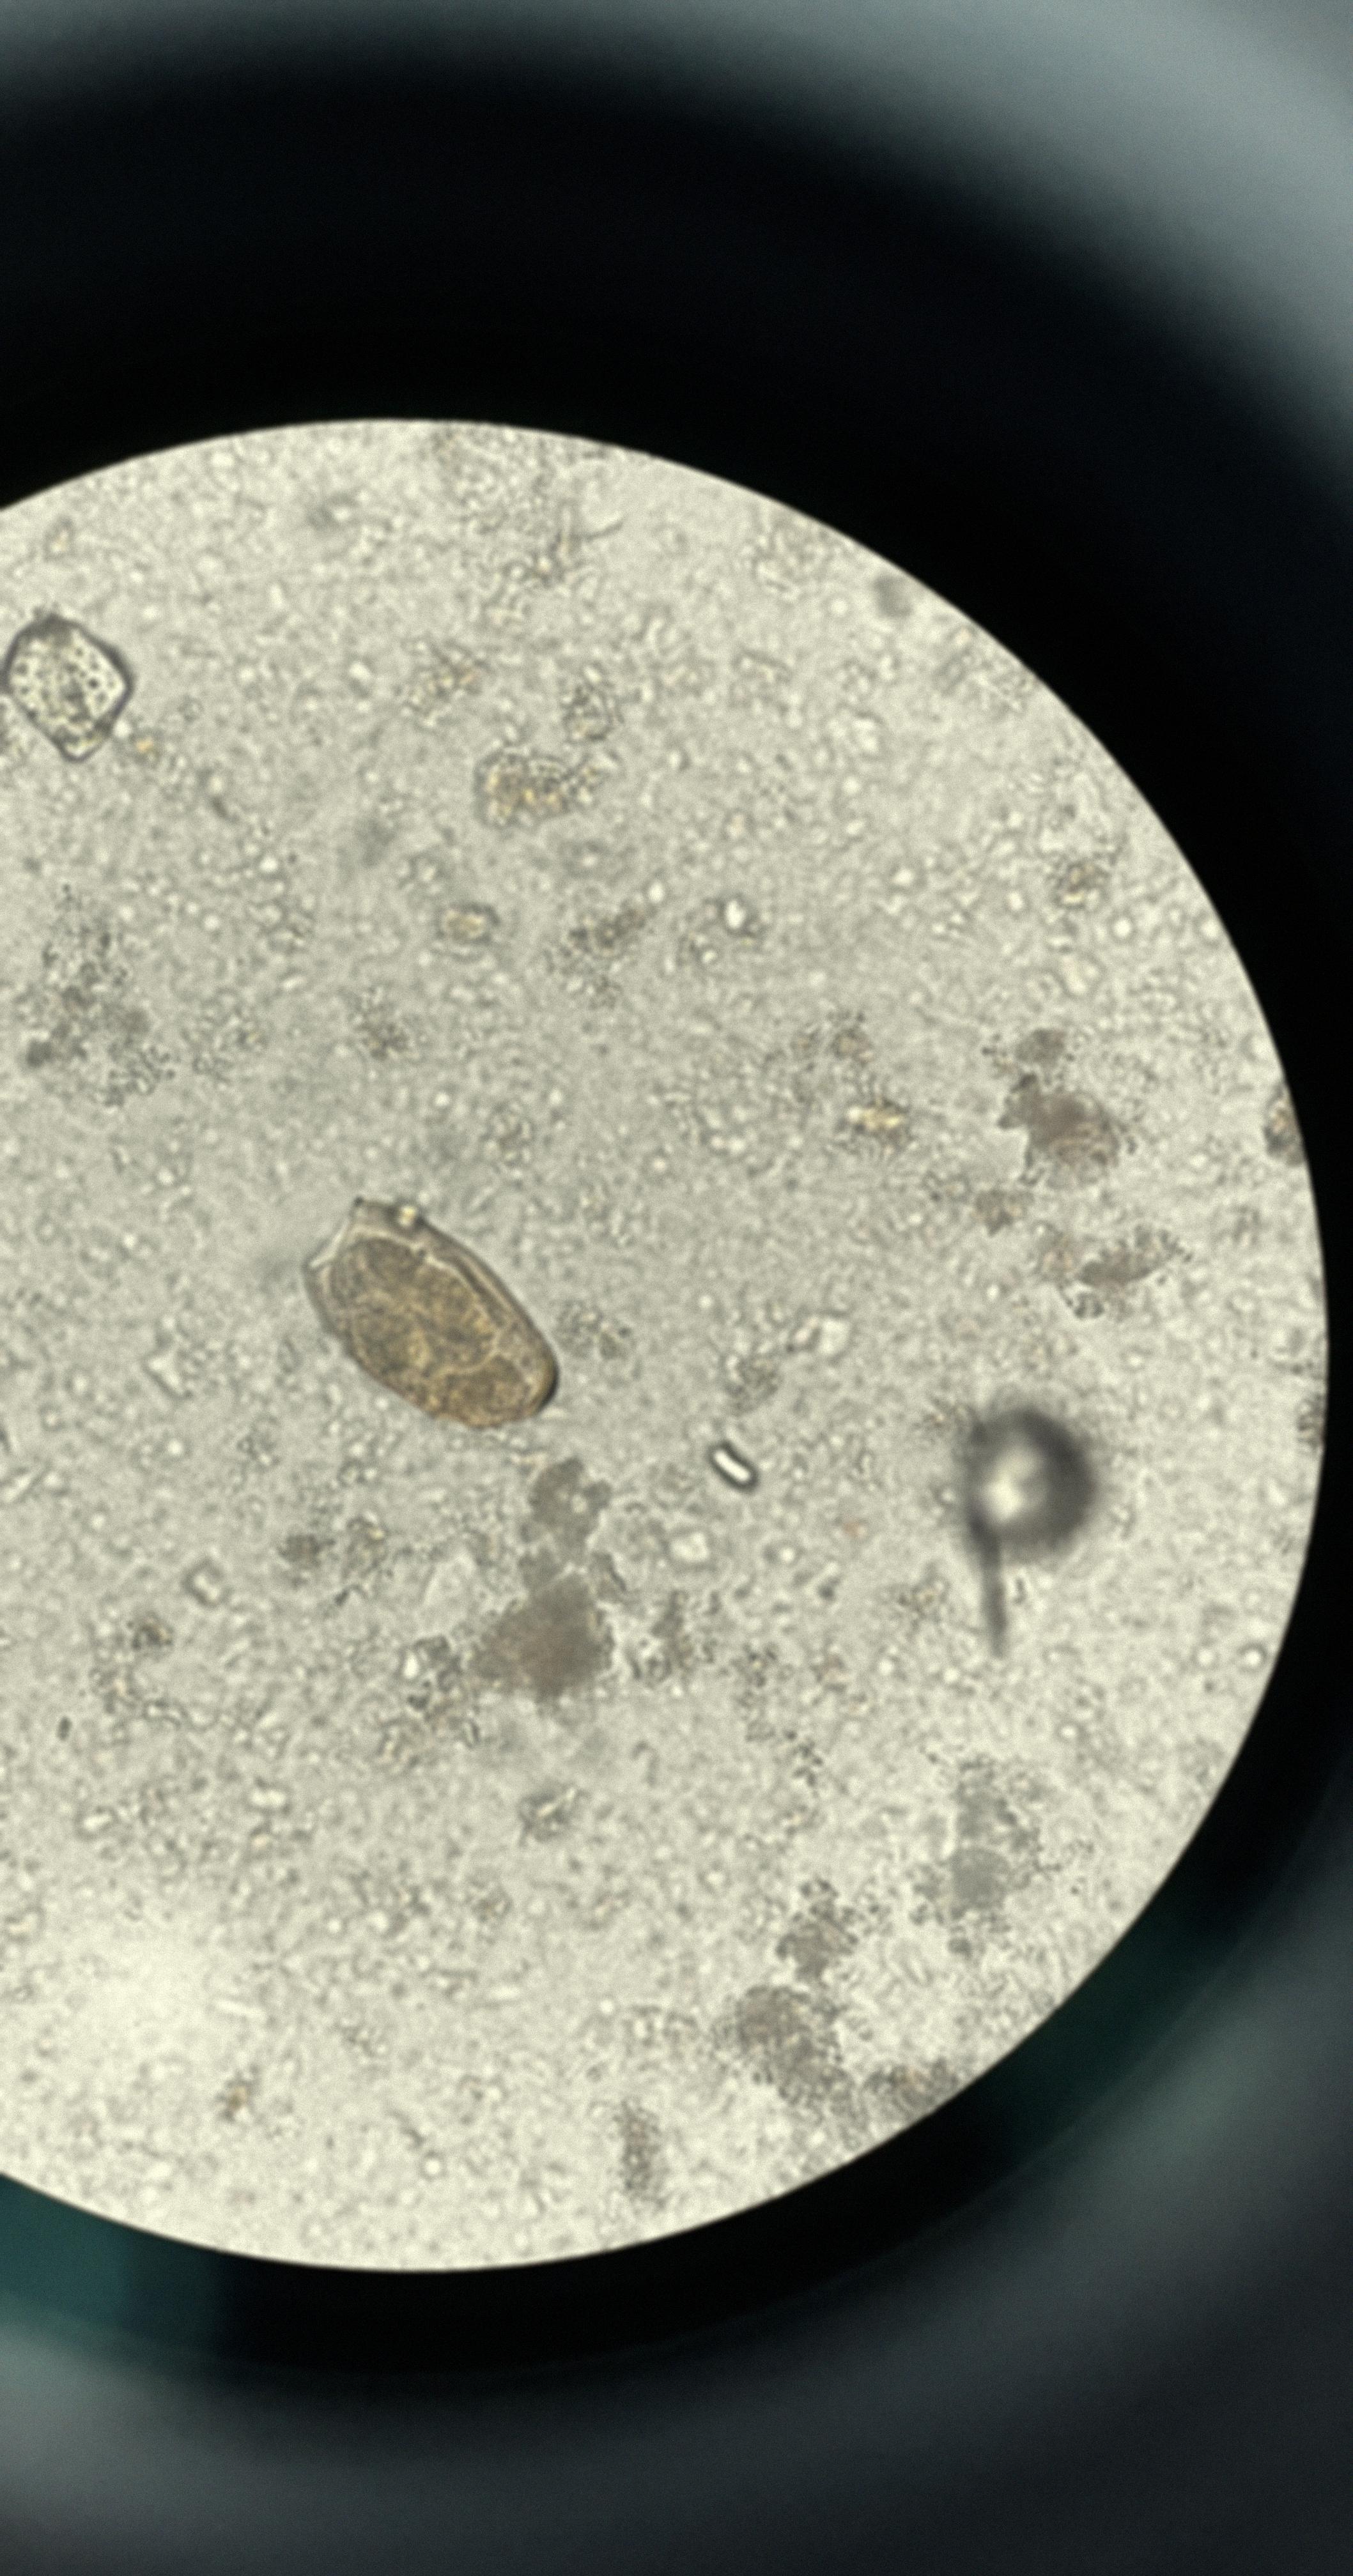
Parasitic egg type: Paragonimus spp